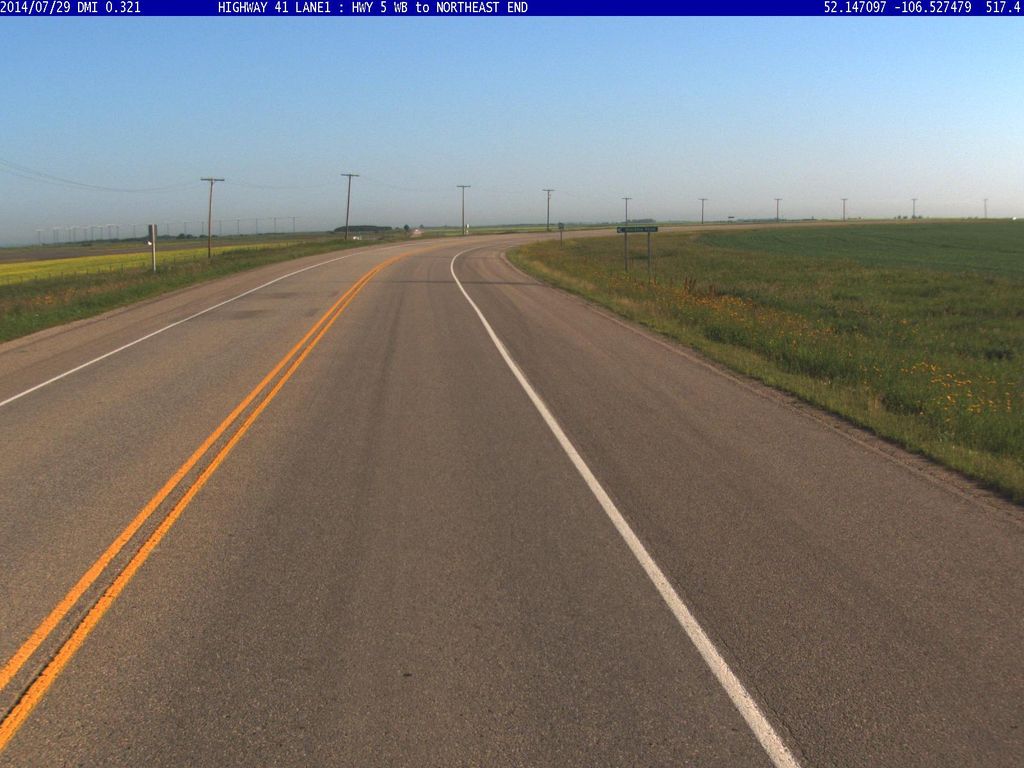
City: saskatoon